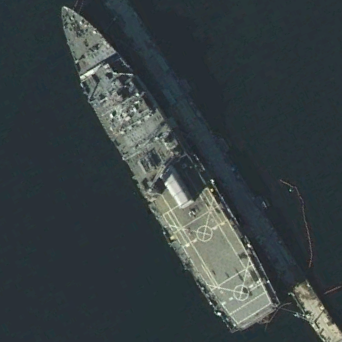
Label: combat